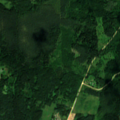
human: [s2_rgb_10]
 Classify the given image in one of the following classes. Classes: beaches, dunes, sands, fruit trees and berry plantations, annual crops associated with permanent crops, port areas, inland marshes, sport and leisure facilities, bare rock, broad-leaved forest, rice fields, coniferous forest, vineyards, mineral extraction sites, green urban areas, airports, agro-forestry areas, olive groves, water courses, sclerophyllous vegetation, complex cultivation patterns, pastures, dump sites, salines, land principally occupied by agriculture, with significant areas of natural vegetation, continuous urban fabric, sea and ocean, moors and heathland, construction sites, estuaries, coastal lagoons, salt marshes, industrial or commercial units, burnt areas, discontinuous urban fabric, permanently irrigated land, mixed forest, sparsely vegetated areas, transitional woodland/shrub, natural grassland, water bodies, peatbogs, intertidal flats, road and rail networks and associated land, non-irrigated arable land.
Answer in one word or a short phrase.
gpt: land principally occupied by agriculture, with significant areas of natural vegetation, coniferous forest, mixed forest, transitional woodland/shrub